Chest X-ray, AP view. Patient: 6 years old, sex M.
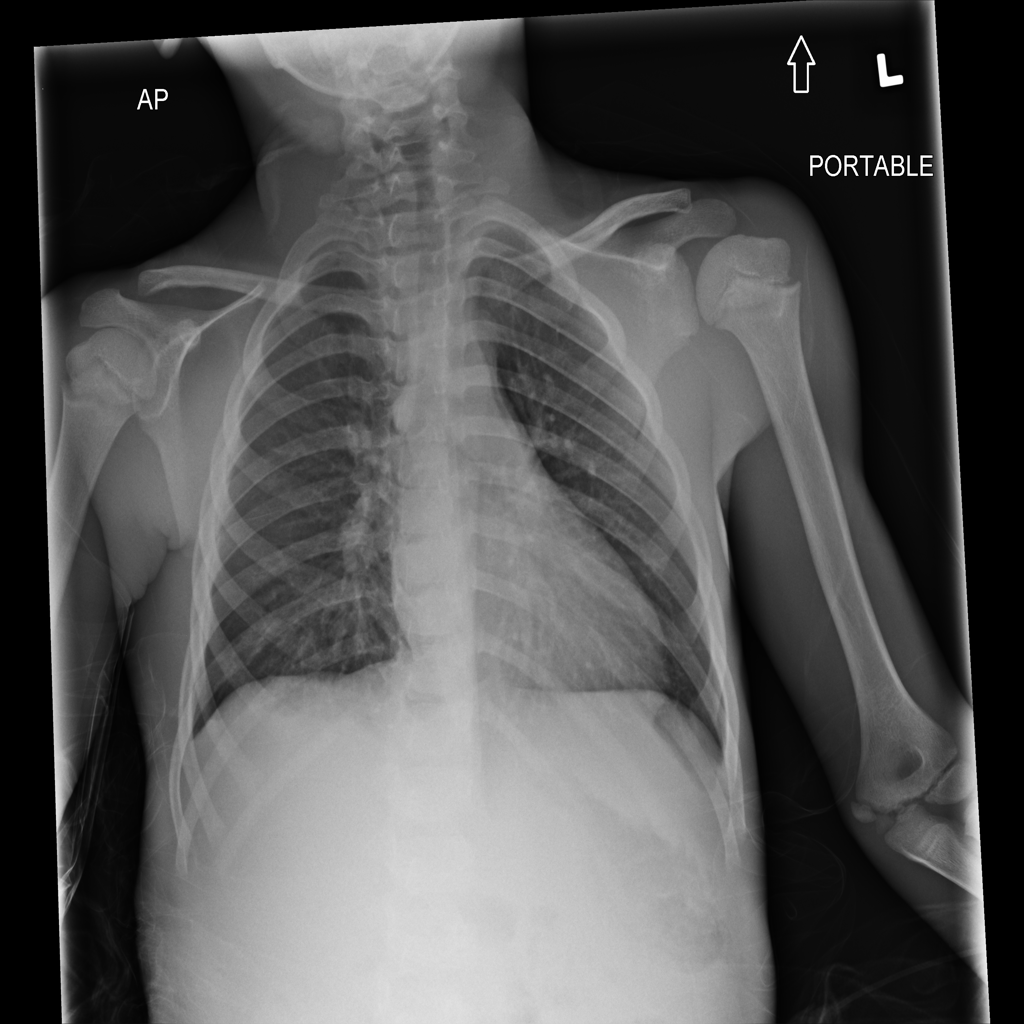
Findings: No Finding